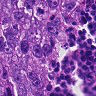
Metastatic tissue present: yes